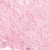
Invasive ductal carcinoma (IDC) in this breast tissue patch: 0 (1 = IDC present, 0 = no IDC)